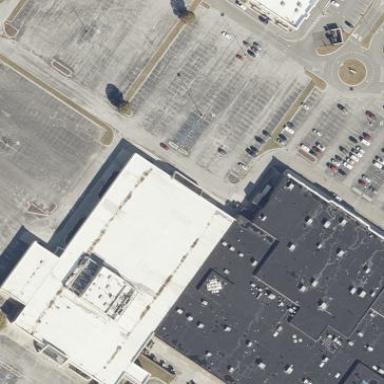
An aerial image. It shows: Department store.